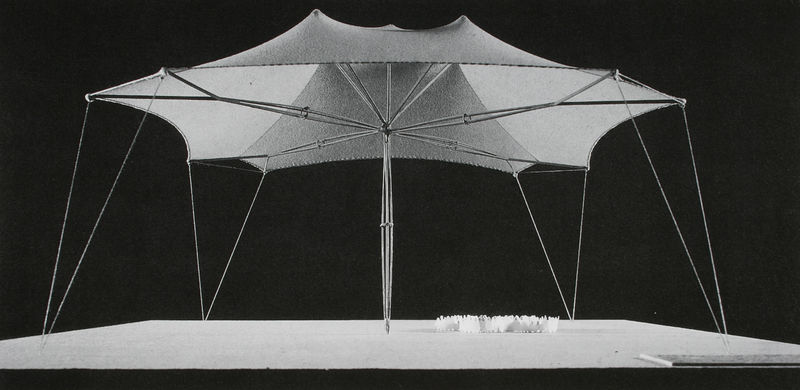
Titel: Projektstudie für Bhahran
Künstler: Frei Otto
Schlagwörter: schatten, weiss, dach, regenschirm, schirm, tuch, architektur, sonne, segel, modell, studie, seile, platte, foto, fotografie, regen, pavillon, streben, schutz, zelt, spannen, abspannung, frei otto